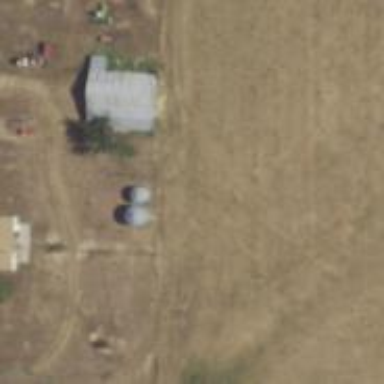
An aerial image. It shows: Silo.